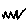
Label: zigzag